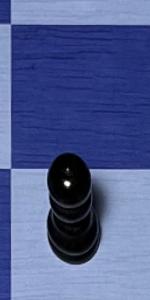
Label: Pawn_Black